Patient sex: M
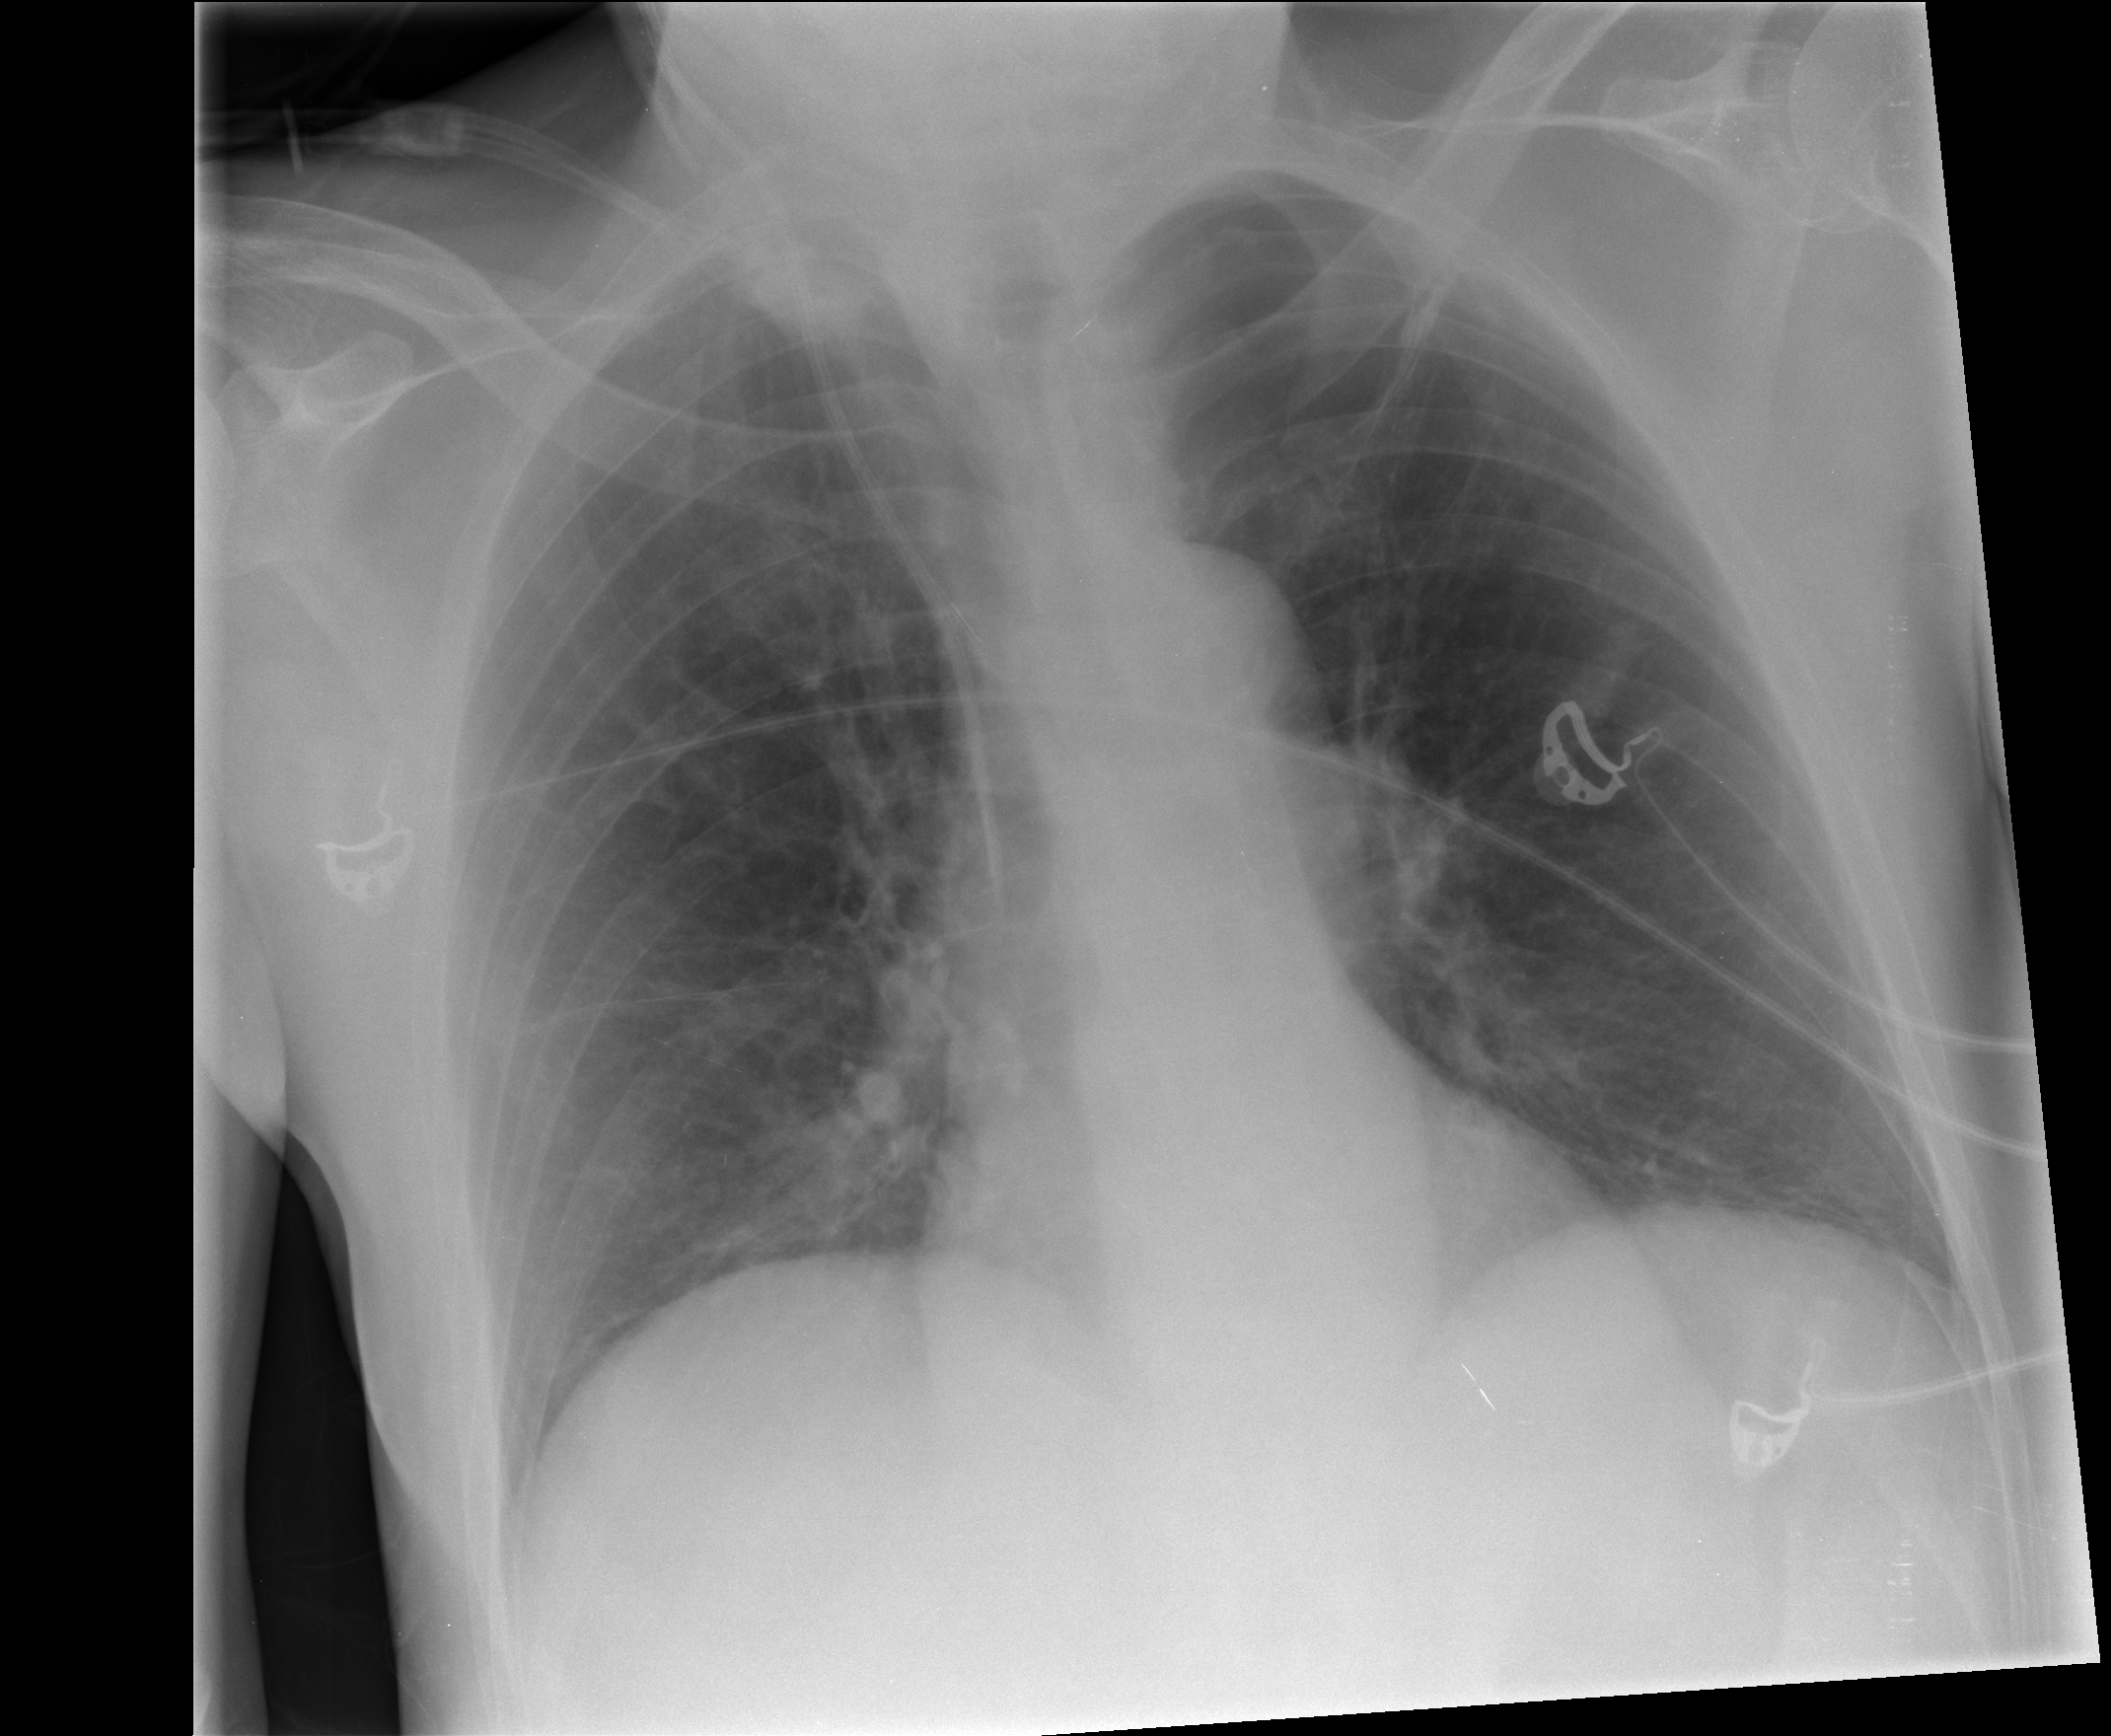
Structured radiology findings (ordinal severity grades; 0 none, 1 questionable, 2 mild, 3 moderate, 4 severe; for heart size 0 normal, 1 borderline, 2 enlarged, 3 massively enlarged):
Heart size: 0
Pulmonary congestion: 0
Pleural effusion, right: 0
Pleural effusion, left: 0
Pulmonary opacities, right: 0
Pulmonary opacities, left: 0
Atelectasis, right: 1
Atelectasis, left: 1